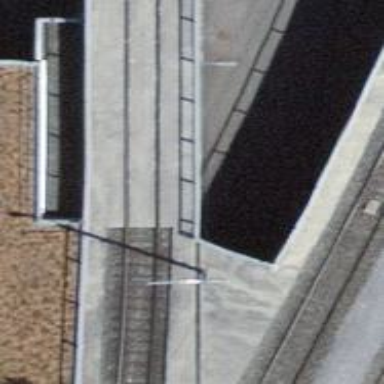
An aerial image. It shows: Railway spur service.